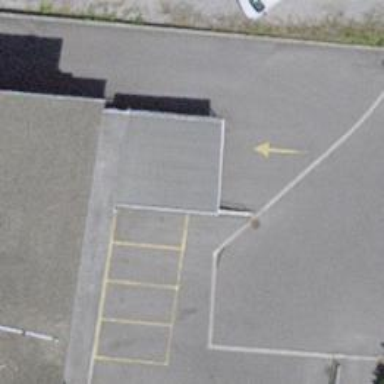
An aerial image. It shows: Parking entrance.